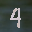
Label: 4